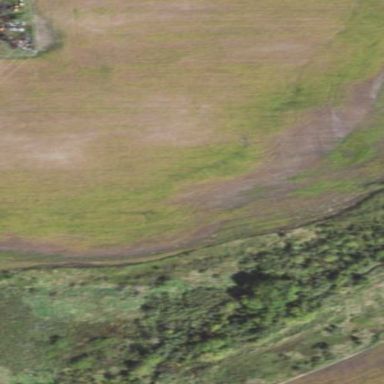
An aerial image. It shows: Marsh wetland.